Question: I have an UIImageView which has an image. The 'initWithFrame:(CGRect)frame' looks like this:
'''
#define BORDER_WIDTH_SELECTION 3
#define SELECTED_SCALE_VALUE 1.3
self.layer.masksToBounds = NO;
smallFrame_ = frame;
float newX = self.center.x - ((self.frame.size.width*SELECTED_SCALE_VALUE)*0.5);
float newY = self.center.y - ((self.frame.size.height*SELECTED_SCALE_VALUE)*0.5);
bigFrame_ = CGRectMake(newX, newY, self.frame.size.width*SELECTED_SCALE_VALUE, self.frame.size.height*SELECTED_SCALE_VALUE);
self.layer.borderWidth = BORDER_WIDTH_SELECTION;
'''
then later I trigger this
'''
- (void) setSelected {
[self makeThumbnailBig];
self.layer.borderColor = [UIColor colorWithRed:178.0/255.0 green:19.0/255.0 blue:50.0/255.0 alpha:1.0].CGColor;
}
- (void)makeThumbnailBig
{
[UIView animateWithDuration:0.2 animations:^{
self.frame = bigFrame_;
}];
}
'''
The 'ImageView' scales correctly and draws a red border, but then the 'image' within the 'ImageView' . I have removed the image, but this should give you an idea of the issue:

Any ideas?
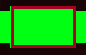
Answer: In your code there is a line
'''
self.layer.masksToBounds = NO;
'''
According to the question it should be 'YES' instead
About extra pixels:
When you are preparing the image size by division you could face the issue of magic image high resolution optimization. It starts by adding the fractal part to the UIImageView dimension. See <URL>